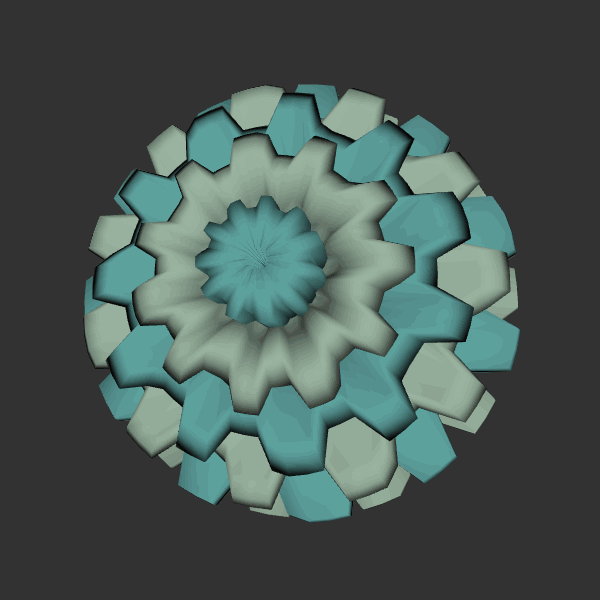
Background: dark